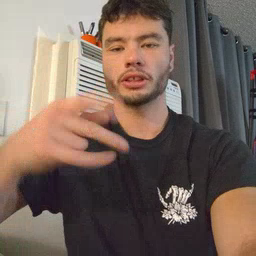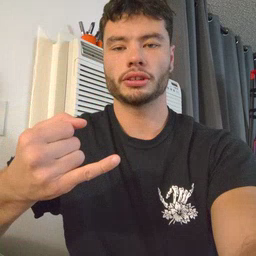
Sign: pajamas